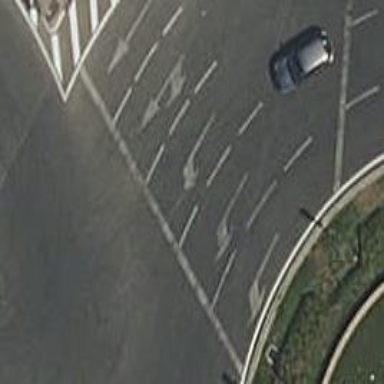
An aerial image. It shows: Tertiary road with asphalt surface.